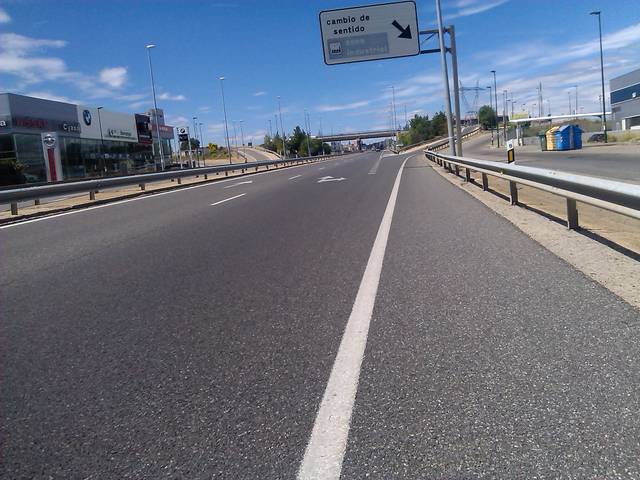
Region: Spain
Coordinates: 42.589, -5.621